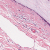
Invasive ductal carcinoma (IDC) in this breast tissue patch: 1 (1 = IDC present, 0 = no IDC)